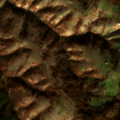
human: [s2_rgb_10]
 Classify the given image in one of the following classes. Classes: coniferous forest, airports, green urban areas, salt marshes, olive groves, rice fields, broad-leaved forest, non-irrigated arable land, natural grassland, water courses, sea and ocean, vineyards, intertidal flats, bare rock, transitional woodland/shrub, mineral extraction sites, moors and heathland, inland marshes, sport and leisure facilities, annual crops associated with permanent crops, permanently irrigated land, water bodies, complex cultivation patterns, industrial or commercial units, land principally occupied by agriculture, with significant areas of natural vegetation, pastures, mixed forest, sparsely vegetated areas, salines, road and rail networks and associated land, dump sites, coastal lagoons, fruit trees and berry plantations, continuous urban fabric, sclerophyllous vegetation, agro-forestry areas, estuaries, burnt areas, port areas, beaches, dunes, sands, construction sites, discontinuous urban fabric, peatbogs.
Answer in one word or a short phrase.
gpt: pastures, broad-leaved forest, mixed forest, natural grassland, transitional woodland/shrub